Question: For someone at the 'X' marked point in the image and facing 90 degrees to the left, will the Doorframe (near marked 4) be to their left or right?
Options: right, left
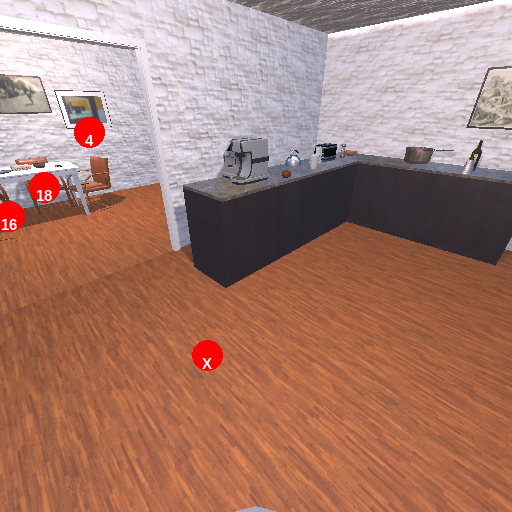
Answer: right